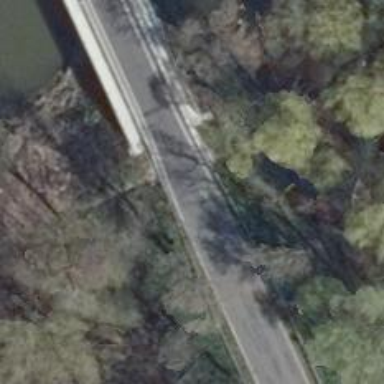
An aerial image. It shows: Tertiary road on bridge with asphalt surface.